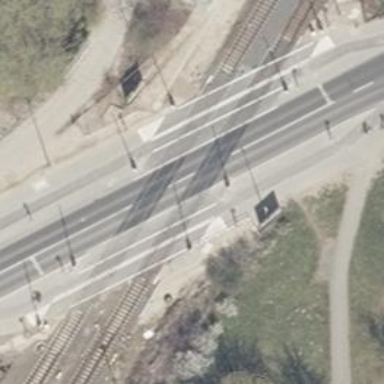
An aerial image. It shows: Railway crossing with full barrier.